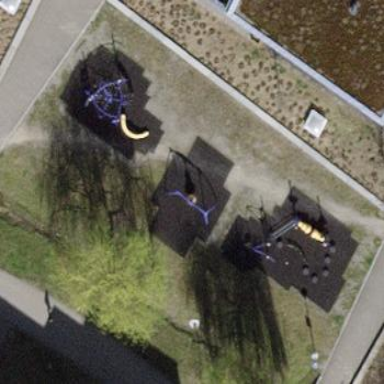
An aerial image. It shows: Playground area for leisure land.